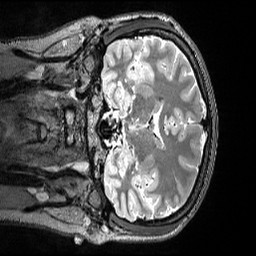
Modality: T2w
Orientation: coronal
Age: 21
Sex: female
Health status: healthy
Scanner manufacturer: siemens
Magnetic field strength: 3 T
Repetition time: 3.2 s
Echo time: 0.563 s